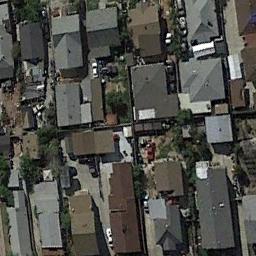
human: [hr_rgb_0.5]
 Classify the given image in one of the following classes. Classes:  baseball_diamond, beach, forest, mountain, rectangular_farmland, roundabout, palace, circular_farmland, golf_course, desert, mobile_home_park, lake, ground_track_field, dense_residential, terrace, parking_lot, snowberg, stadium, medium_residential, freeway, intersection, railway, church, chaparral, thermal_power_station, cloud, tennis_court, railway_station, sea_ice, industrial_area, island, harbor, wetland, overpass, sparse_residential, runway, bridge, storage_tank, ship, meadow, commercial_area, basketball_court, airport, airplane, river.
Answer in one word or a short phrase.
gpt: dense_residential